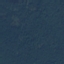
Land use / land cover: Forest